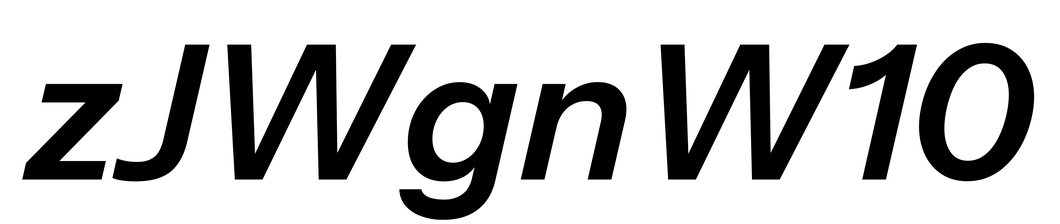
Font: InstrumentSans-Italic_SemiBold_Italic